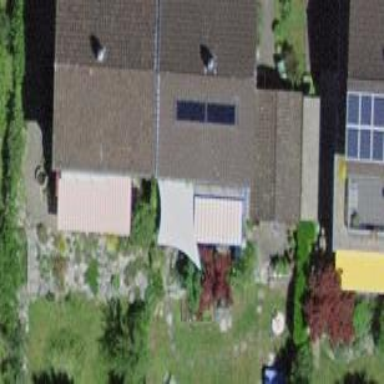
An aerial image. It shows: Semi-detached house with gabled roof.